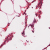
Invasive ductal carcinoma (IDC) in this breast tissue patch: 0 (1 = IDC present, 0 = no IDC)